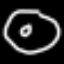
Label: donut